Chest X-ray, PA view. Patient: 27 years old, sex M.
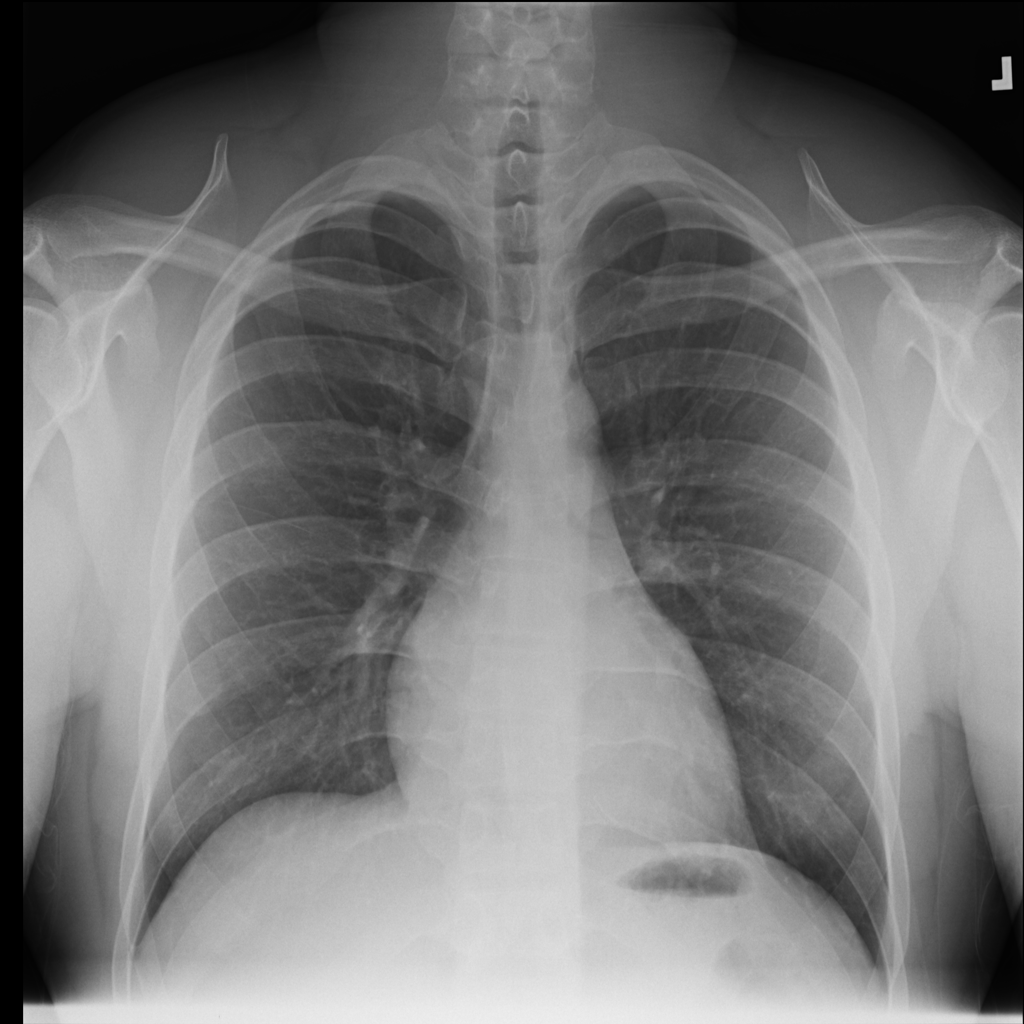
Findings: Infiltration